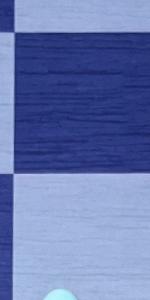
Label: Empty